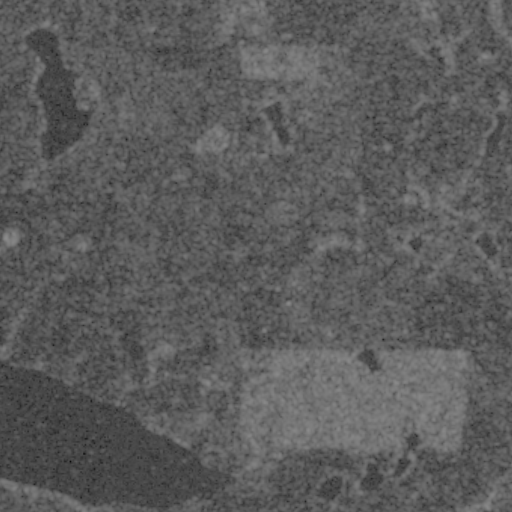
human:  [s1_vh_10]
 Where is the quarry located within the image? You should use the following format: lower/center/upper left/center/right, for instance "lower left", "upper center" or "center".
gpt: The quarry is located in the center left of the image.
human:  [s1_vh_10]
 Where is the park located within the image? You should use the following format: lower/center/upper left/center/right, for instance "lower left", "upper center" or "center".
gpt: There is no park in the image.

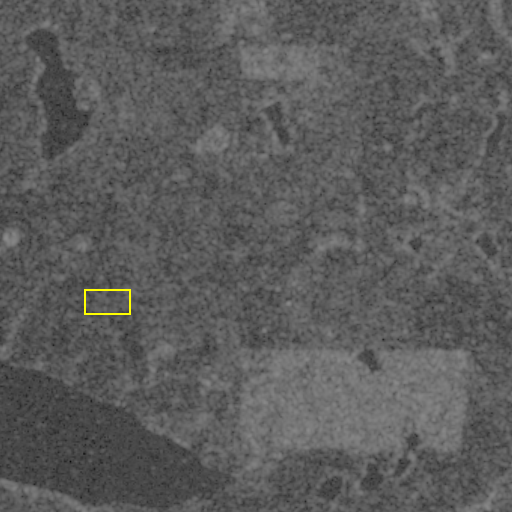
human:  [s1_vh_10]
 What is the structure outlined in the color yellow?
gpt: The structure outlined in yellow is a quarry.
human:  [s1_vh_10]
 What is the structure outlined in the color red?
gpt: There is no red outline.